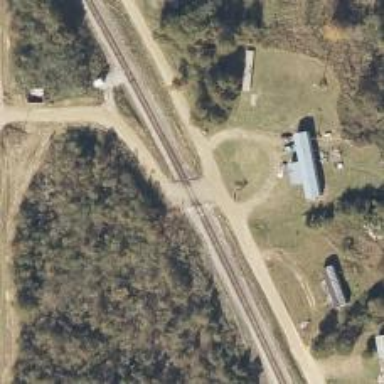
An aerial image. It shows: Railway level crossing.